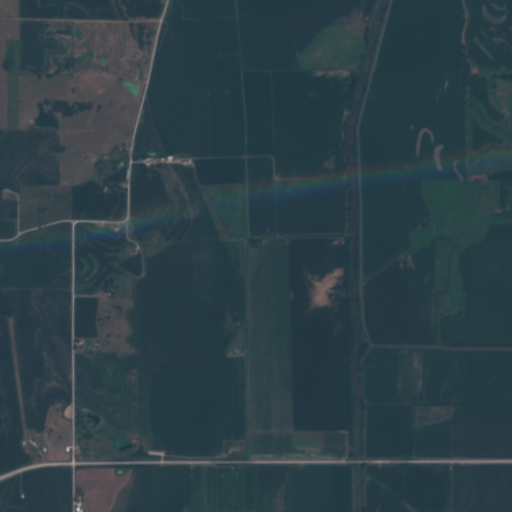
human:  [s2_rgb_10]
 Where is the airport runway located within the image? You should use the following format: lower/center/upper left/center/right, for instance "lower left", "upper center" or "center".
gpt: The airport runway is located in the lower left of the image.
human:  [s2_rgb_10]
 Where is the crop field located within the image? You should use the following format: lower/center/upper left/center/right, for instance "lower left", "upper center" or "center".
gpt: The crop field is located in the lower left of the image.
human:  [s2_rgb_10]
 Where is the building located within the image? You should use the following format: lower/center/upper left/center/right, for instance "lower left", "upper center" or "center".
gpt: The building is located in the lower left of the image.
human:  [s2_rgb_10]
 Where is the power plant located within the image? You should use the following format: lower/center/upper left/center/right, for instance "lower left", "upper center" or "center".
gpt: There is no power plant in the image.